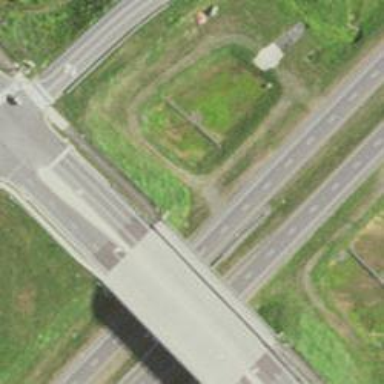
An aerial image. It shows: Secondary road with bridge and separate sidewalks.